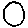
Label: circle